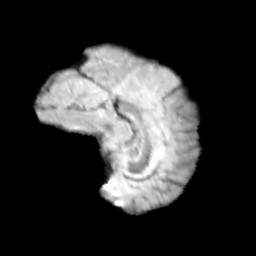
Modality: T2w
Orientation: sagittal
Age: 13
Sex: female
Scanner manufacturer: siemens
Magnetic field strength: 3 T
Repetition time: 3.8 s
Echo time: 0.07 s